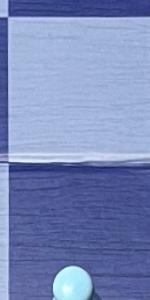
Label: Empty